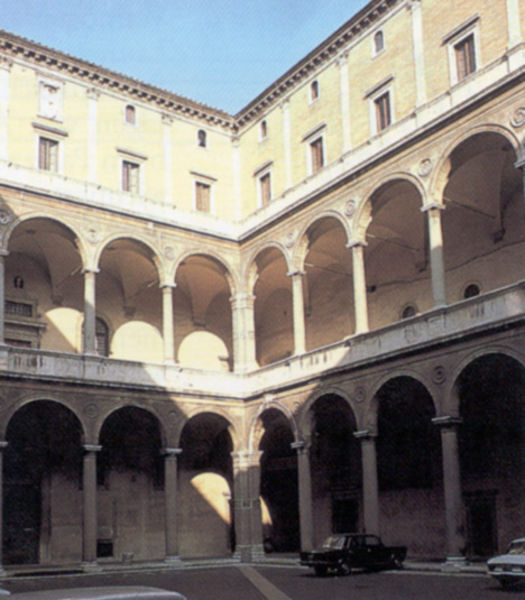
Titel: Palazzo della Cancelleria (Innenhof Ecke)
Künstler: Baccio Pontelli
Standort: Roma
Institution: Palazzo della Cancelleria
Schlagwörter: blau, himmel, schatten, weiß, gelb, ocker, braun, fenster, grau, licht, pfeiler, strasse, säulen, tür, blick, dach, gebäude, haus, schloss, beige, alt, architektur, stein, brüstung, sonne, boden, drei, renaissance, schön, balkon, relief, spanien, farbig, ecke, ansicht, bogen, fassade, italien, pflaster, türen, mauer, hof, empore, auto, rundbogen, detail, ornamente, geländer, tor, galerie, foto, fotografie, photographie, bögen, eingang, gang, arkade, innenhof, loggia, gewölbe, münchen, palast, laufgang, architrav, arkaden, kapitelle, rom, kapitell, photo, fragment, gemäuer, portal, villa, gesims, sandstein, ionisch, portikus, rundbögen, florenz, etagen, geschosse, konsolen, konsole, reliefs, fotographie, stockwerke, automobil, autos, sonnen, gebälk, säulengang, lisenen, kollonaden, attika, piano nobile, arkadengang, atrium, basen, bogengang, gesimse, rundgang, portiken, mutuli, alberti, medaillons, aut, eckansicht, albert, kreus, arhitektur, oramente, münhof, münzhof, gebäl, onisch, gebäöl, 3-stöckig